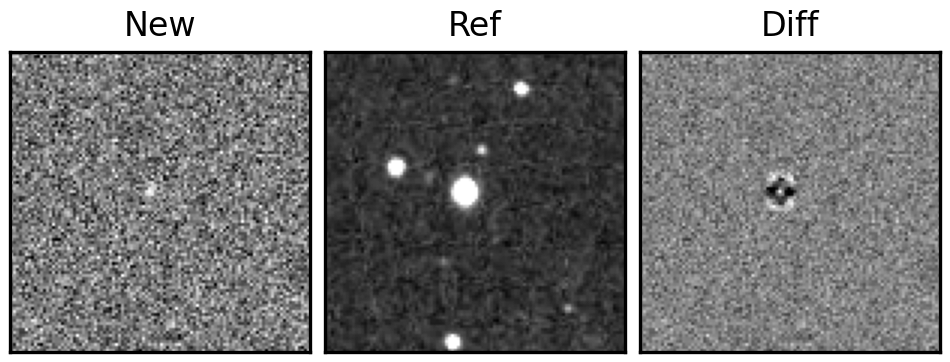
Label: bogus